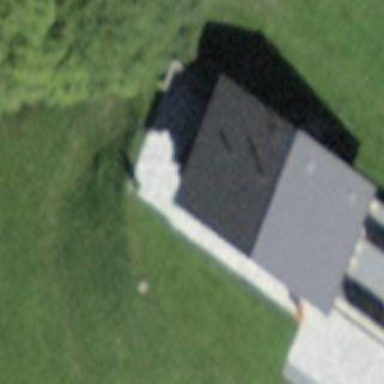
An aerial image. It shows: Barn.